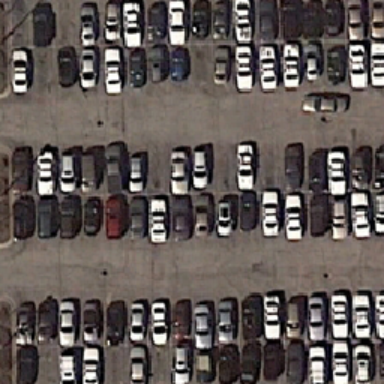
Six cars are side by side in the parking lot .